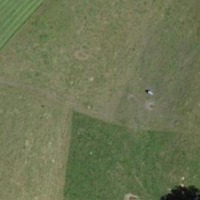
EUNIS habitat code: 52
Species observed at this site:
Epilobium hirsutum